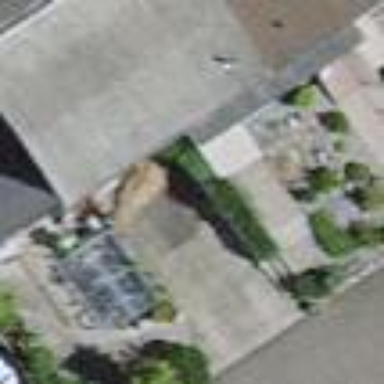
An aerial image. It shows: Terrace building.